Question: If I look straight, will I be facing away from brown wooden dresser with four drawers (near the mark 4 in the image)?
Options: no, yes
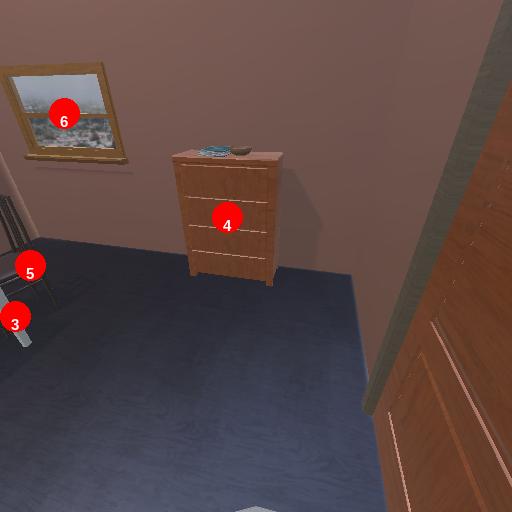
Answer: no